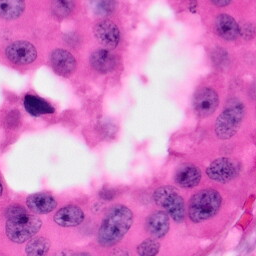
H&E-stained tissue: Pancreatic